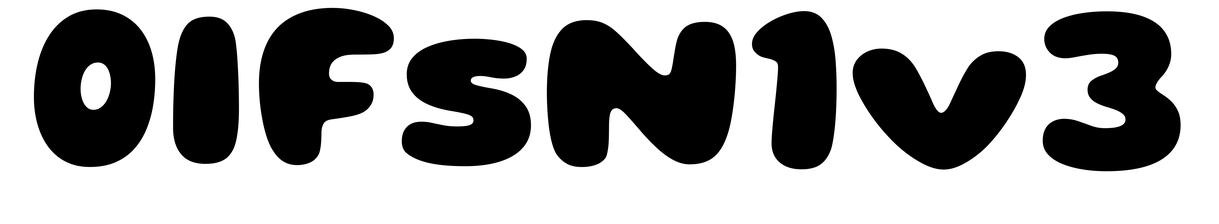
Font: Gluten_ExtraBold